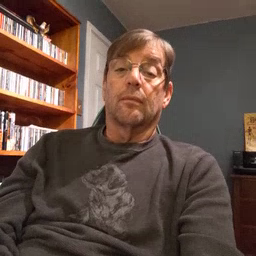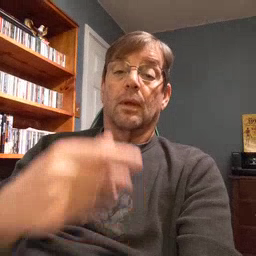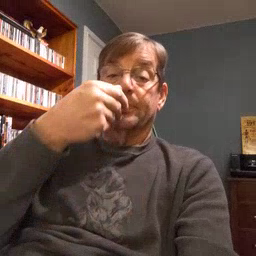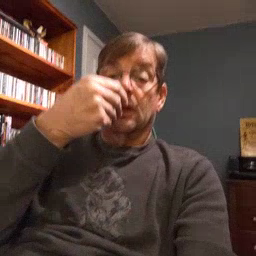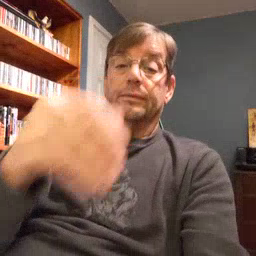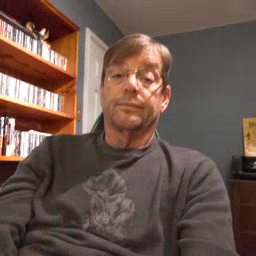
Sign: pizza